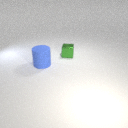
large blue rubber cylinder in front of small green metal cube